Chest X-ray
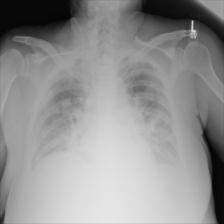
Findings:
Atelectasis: positive
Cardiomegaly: negative
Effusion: negative
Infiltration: negative
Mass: negative
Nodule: negative
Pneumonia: negative
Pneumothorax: negative
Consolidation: negative
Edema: negative
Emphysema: negative
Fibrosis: negative
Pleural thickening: negative
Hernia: negative